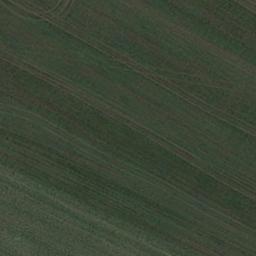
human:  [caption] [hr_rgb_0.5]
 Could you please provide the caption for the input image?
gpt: There are some thin lines in the meadow .

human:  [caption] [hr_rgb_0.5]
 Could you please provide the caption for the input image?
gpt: A large strip of lush green grass .

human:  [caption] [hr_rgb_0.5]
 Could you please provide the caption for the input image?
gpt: This meadow has dense grasses and a striped texture .

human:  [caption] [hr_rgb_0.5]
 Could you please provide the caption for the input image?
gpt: There is a winding path on the grass .

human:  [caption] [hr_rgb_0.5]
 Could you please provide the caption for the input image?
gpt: A dense green meadow with stripes .